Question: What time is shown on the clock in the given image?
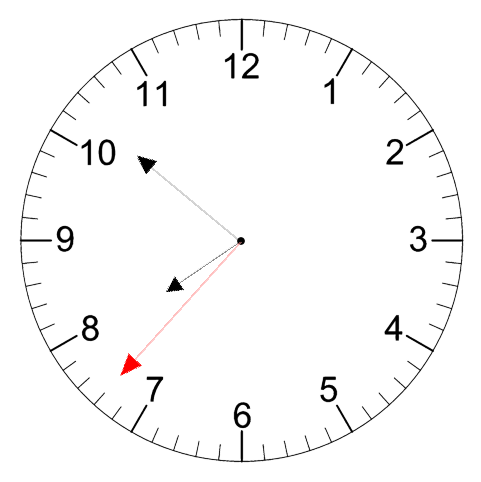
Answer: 07:51:37